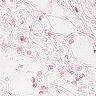
Metastatic tissue present: no